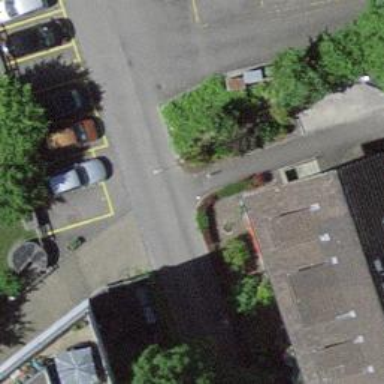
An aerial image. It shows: Bollard.